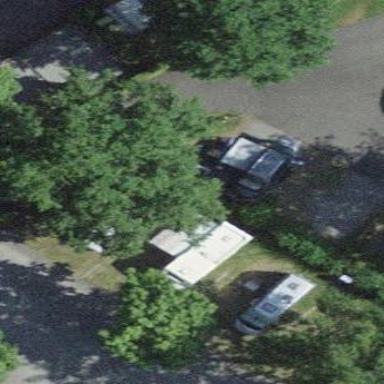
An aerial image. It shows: Camp pitch for tourism.